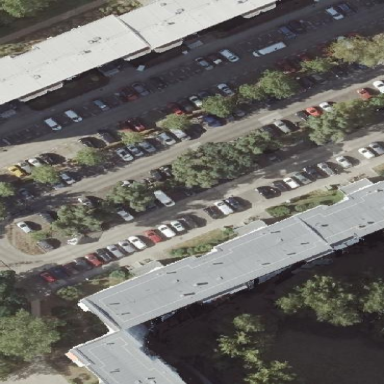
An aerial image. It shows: Street side parking area.